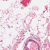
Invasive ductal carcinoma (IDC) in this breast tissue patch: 0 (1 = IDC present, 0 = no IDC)